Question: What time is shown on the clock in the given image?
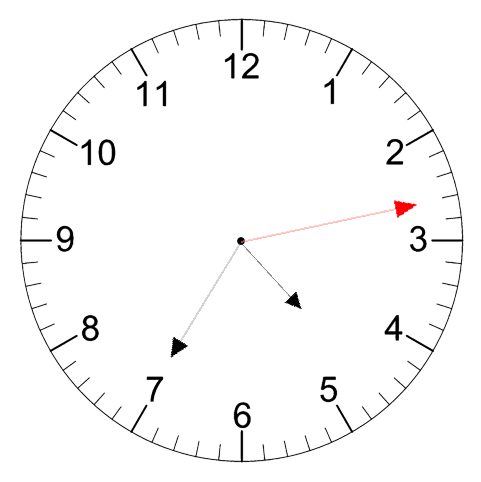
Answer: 04:35:13